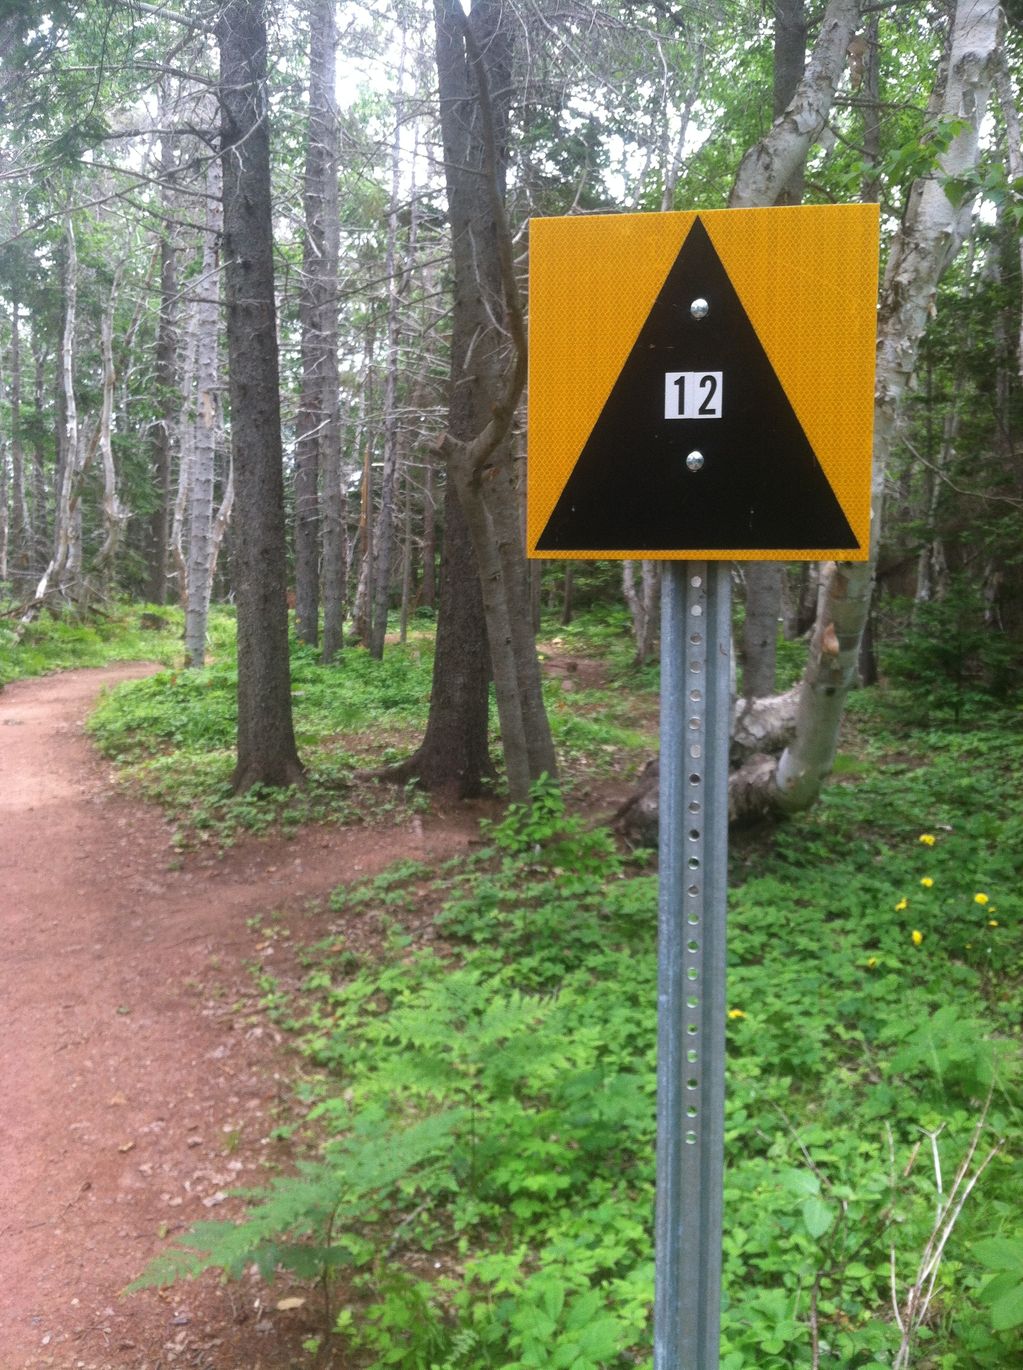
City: charlottetown